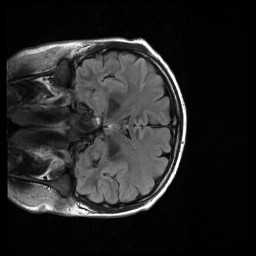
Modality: FLAIR
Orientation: coronal
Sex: male
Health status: ill
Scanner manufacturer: siemens
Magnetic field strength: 3 T
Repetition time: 9.64 s
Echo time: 0.136 s